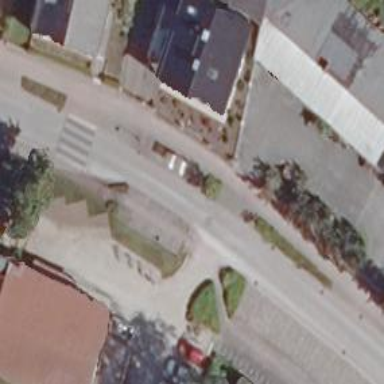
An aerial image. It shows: Tertiary road with sidewalks on both sides.